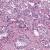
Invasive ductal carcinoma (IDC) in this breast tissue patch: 1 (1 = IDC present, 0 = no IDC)